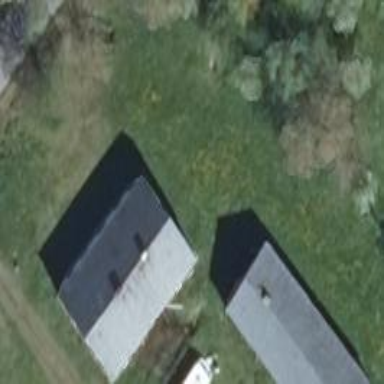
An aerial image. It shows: Gabled house with the roof oriented along the building.